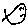
Label: fish